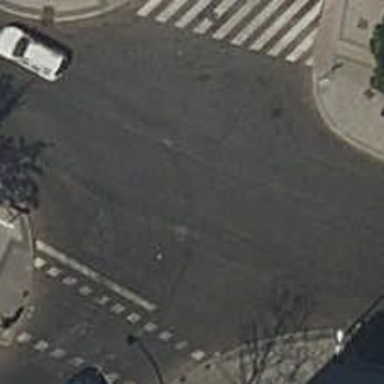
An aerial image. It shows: Road with traffic signals.